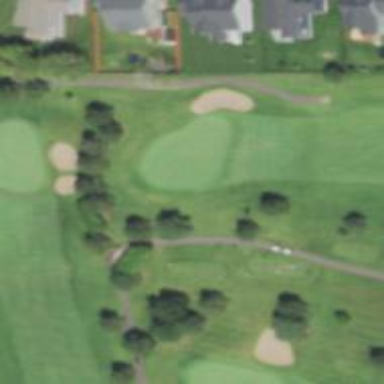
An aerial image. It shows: Golf hole.